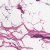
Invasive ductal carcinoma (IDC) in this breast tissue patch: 0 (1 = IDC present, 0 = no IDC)